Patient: sex F, age 61
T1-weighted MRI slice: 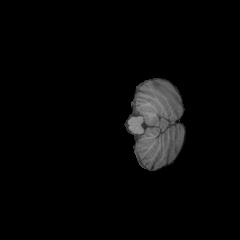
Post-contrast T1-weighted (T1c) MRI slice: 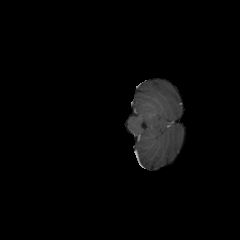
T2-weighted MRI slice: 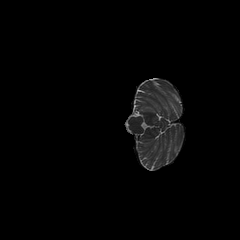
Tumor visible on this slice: no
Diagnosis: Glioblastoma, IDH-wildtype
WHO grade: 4